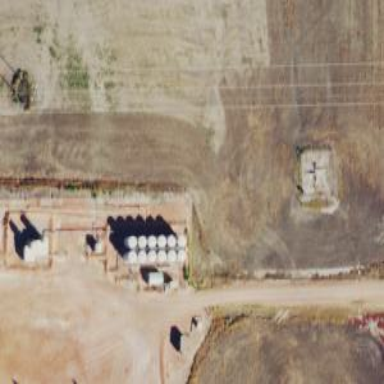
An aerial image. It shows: Storage tank with man-made structure.